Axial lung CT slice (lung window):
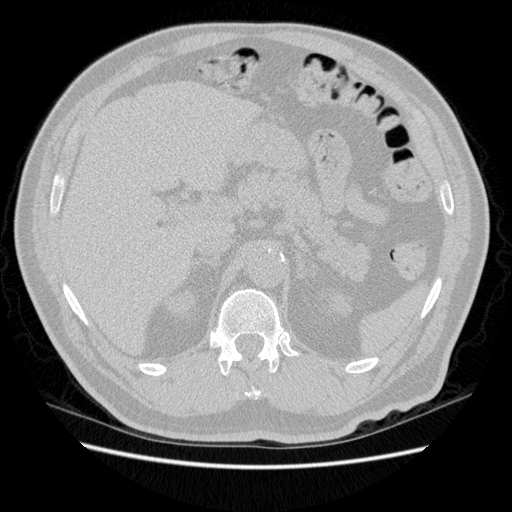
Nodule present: no